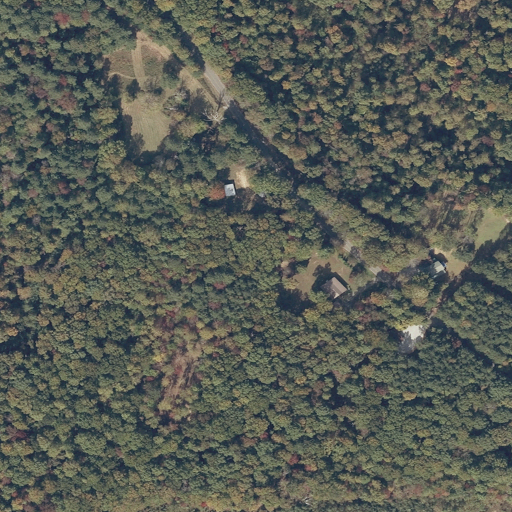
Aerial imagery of mountain in Alabama named Putman Mountain containing deciduous forest, mixed forest, open development, and shrub